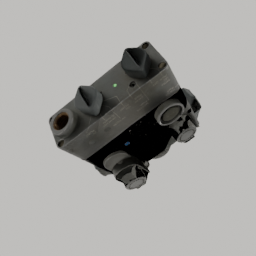
Label: electronics